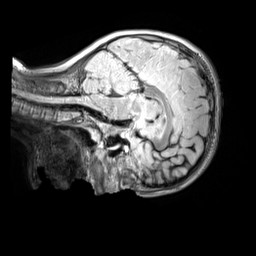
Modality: FLAIR
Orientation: sagittal
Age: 10
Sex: female
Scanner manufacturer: siemens
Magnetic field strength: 3 T
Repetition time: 5 s
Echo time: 0.388 s